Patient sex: F
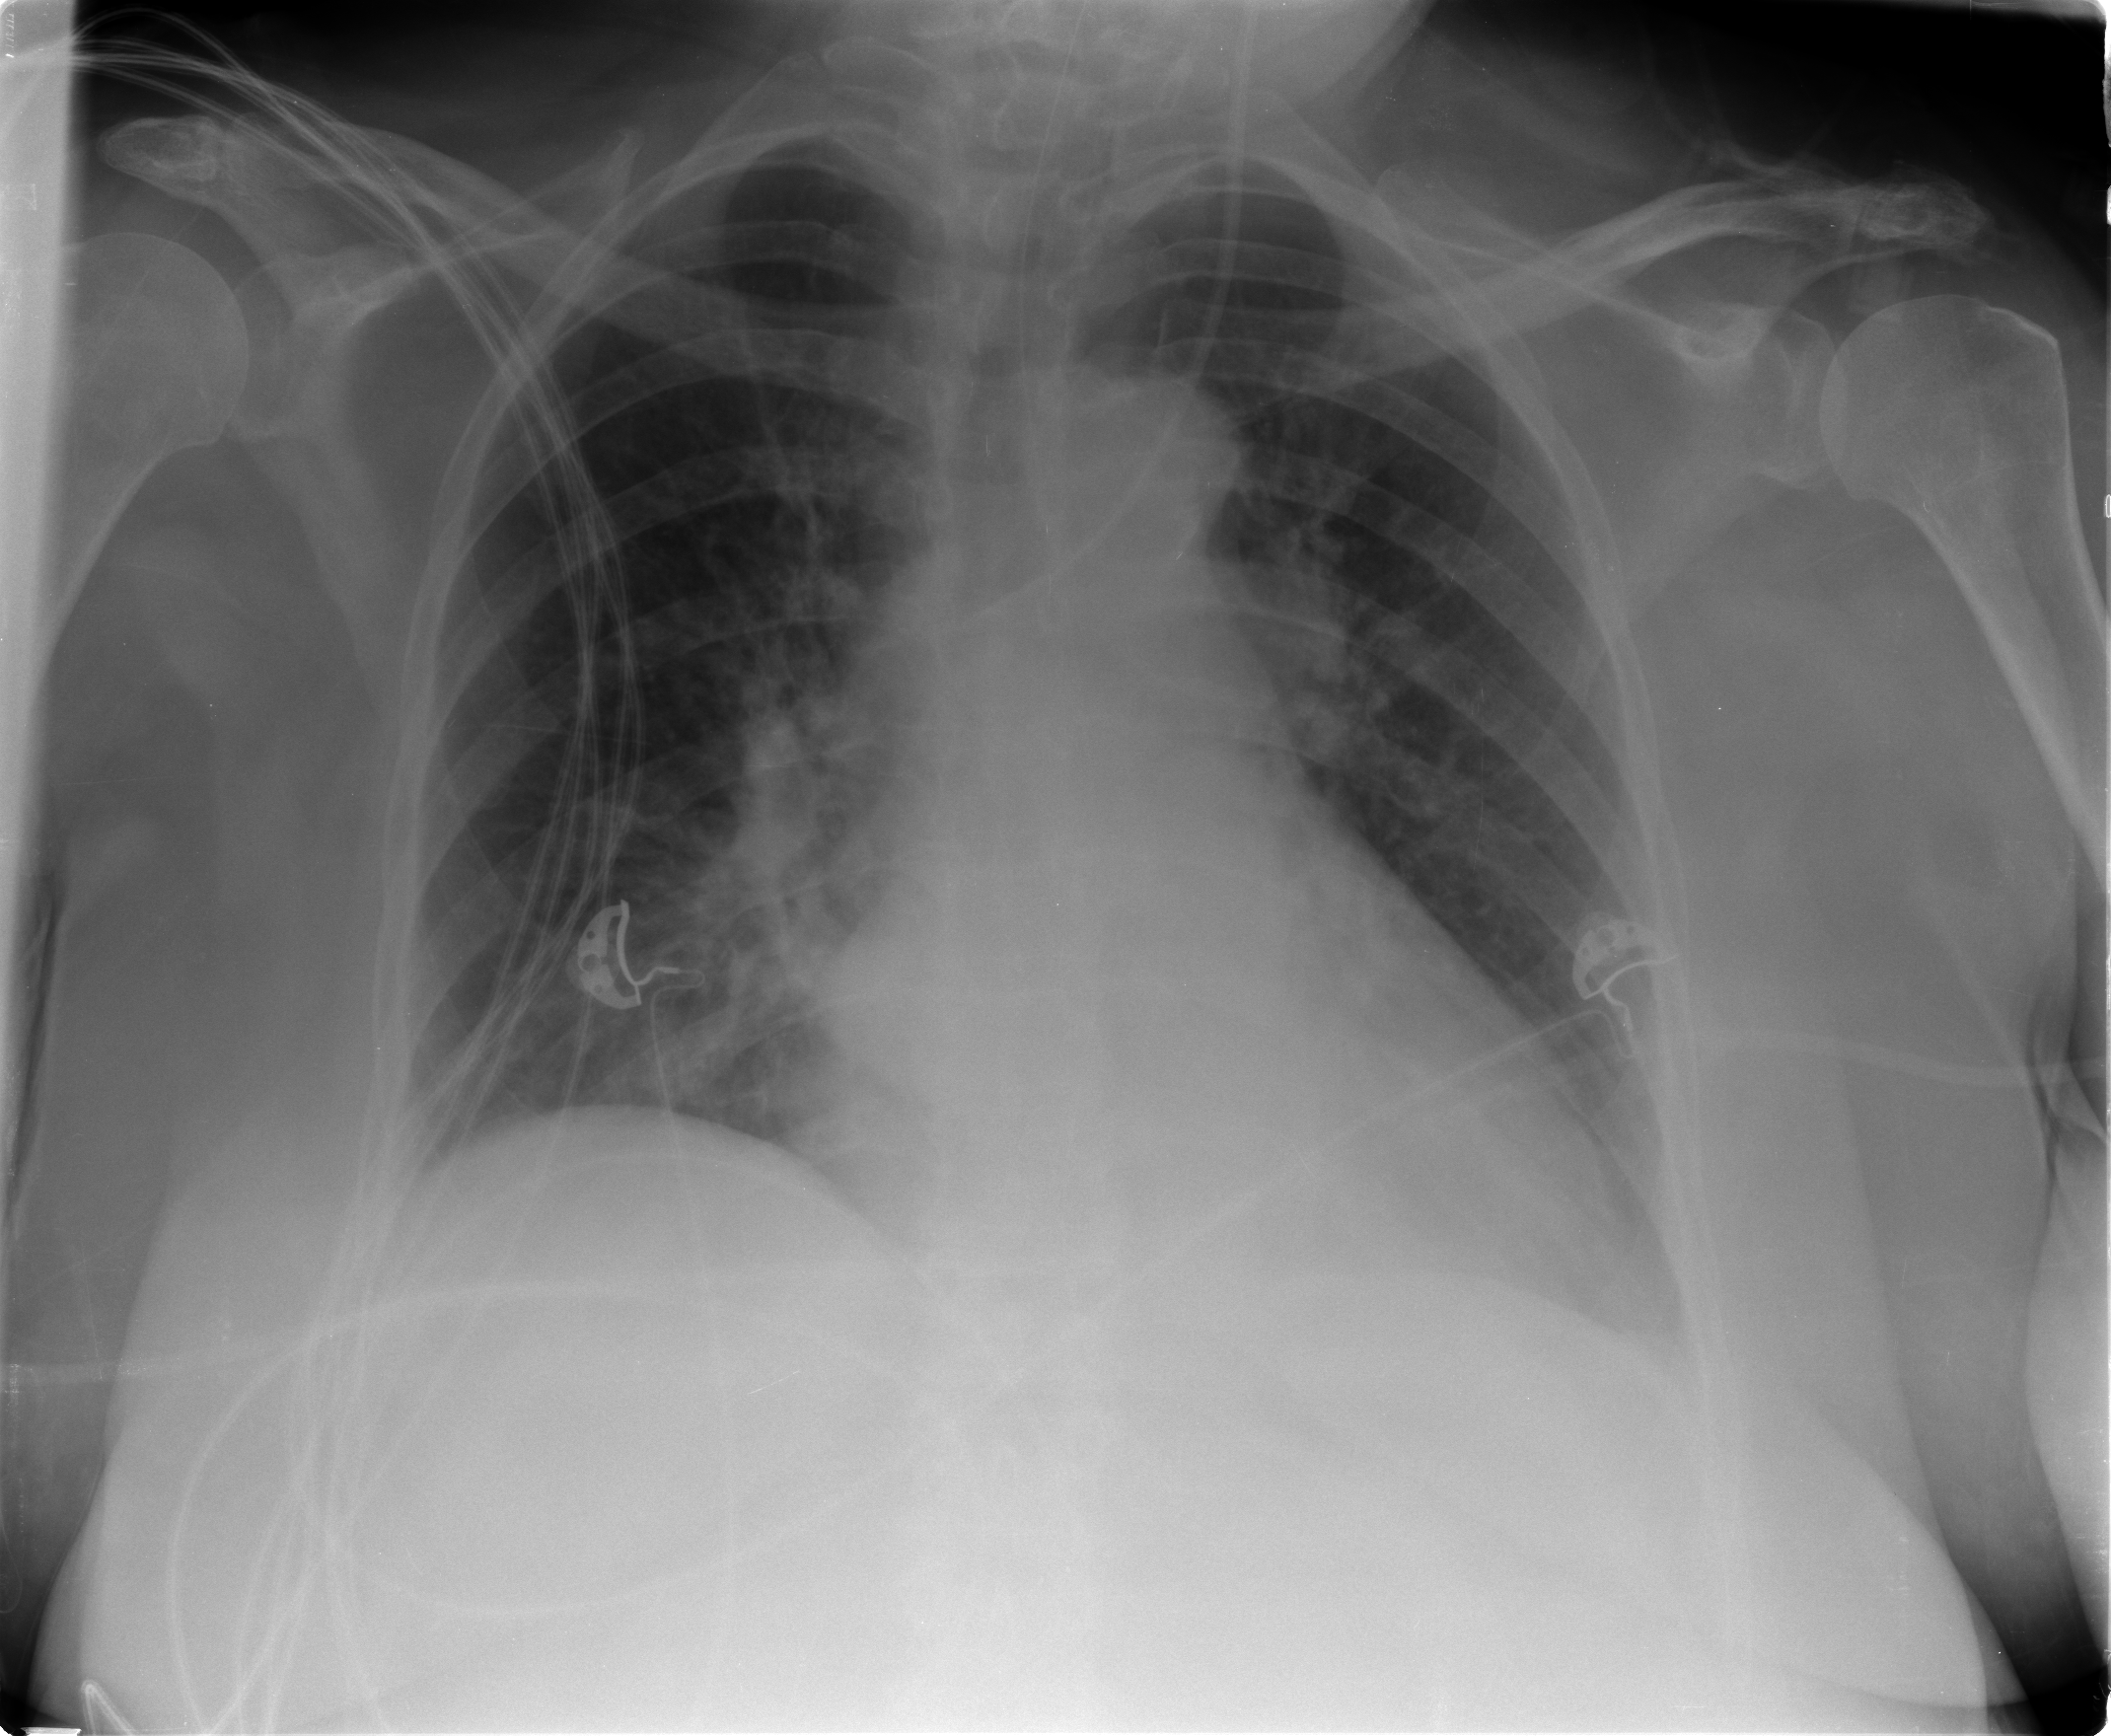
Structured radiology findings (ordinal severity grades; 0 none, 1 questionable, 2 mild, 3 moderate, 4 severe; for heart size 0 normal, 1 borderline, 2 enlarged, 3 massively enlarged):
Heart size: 0
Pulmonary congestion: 1
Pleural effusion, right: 0
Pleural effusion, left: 1
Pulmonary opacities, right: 0
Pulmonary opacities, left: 0
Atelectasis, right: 0
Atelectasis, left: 0